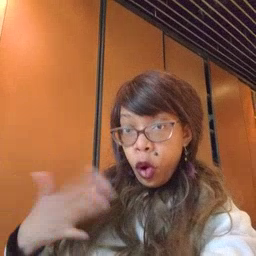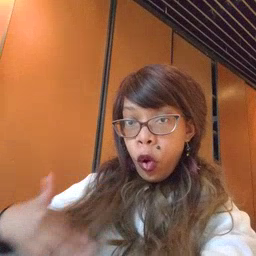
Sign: drawer